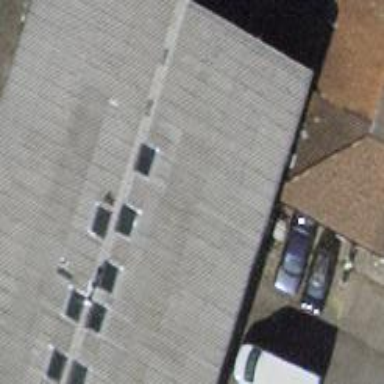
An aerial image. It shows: Car repair shop.